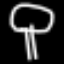
Label: mushroom